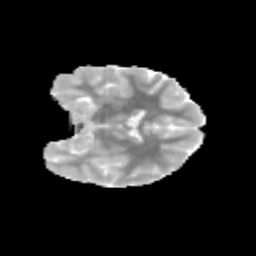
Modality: MD
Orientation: coronal
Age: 11
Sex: female
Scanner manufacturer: siemens
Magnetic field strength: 3 T
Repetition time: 3.8 s
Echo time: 0.07 s